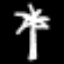
Label: palm tree